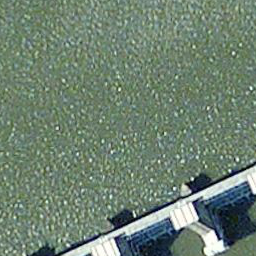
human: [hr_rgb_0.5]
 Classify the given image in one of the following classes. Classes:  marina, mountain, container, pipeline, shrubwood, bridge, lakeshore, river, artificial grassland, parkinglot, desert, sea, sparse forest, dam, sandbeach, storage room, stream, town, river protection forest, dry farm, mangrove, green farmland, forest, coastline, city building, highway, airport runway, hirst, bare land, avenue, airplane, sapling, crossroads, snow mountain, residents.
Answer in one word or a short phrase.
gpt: dam